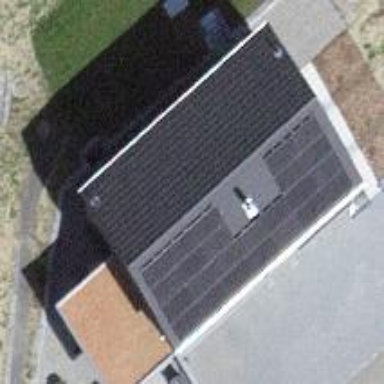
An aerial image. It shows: Solar power generator utilizing photovoltaic technology with solar photovoltaic panels.